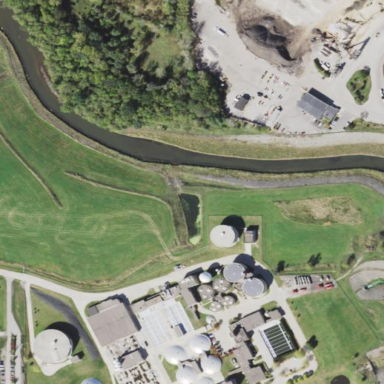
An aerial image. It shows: Industrial area with man-made wastewater plant.